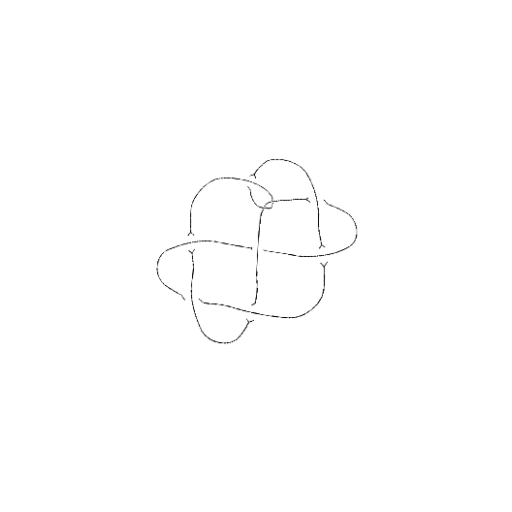
Crossing number: 9